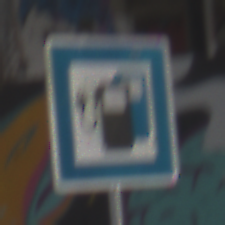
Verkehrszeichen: LadestationFuerElektrofahrzeuge
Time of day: Midday
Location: Roofed (Special)
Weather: Overcast
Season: NotSpecified
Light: Natural